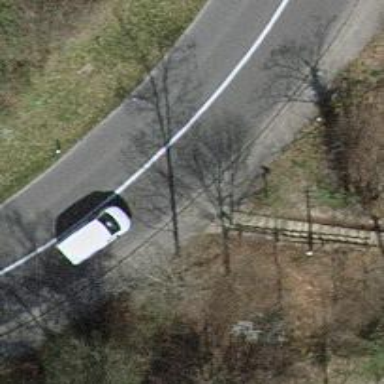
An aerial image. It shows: Road with steps.